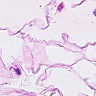
Metastatic tissue present: no